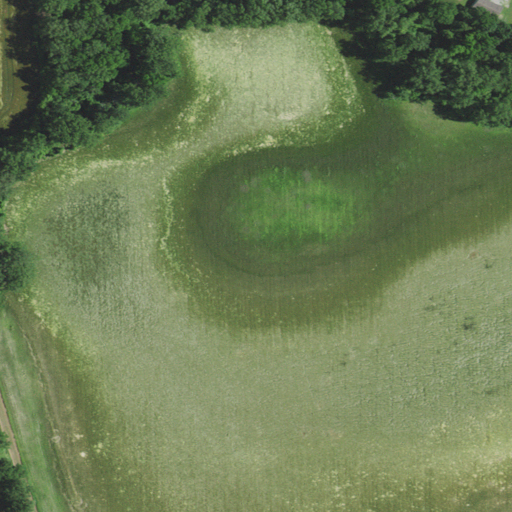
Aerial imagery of plain(s) in Michigan named Ottawa Lakebed containing cultivated crops, deciduous forest, herbaceous wetlands, barren land, open development, and pasture